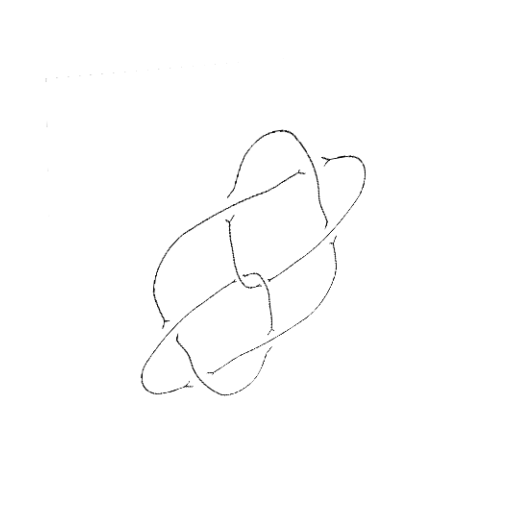
Crossing number: 8